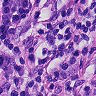
Metastatic tissue present: no